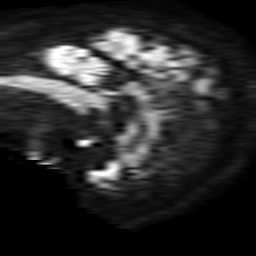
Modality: TRACE
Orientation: sagittal
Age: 71
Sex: male
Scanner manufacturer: philips
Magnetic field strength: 1.5 T
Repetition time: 3.393 s
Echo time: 0.06922 s